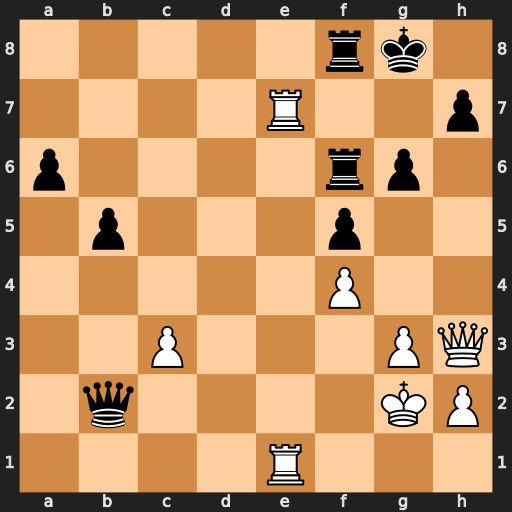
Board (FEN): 5rk1/4R2p/p4rp1/1p3p2/5P2/2P3PQ/1q4KP/4R3
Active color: w
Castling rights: -
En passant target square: -
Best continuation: R1e2 Qxe2+ Rxe2